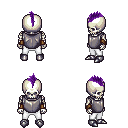
a pixel art fantasy rpg character, male body template, skeleton, steel chest armor, white pants, purple mohawk hairstyle, leather bracers, metal boots, four views (front, back, left, right), 2x2 character sprite sheet, small pixel art, hard edges, no anti-aliasing